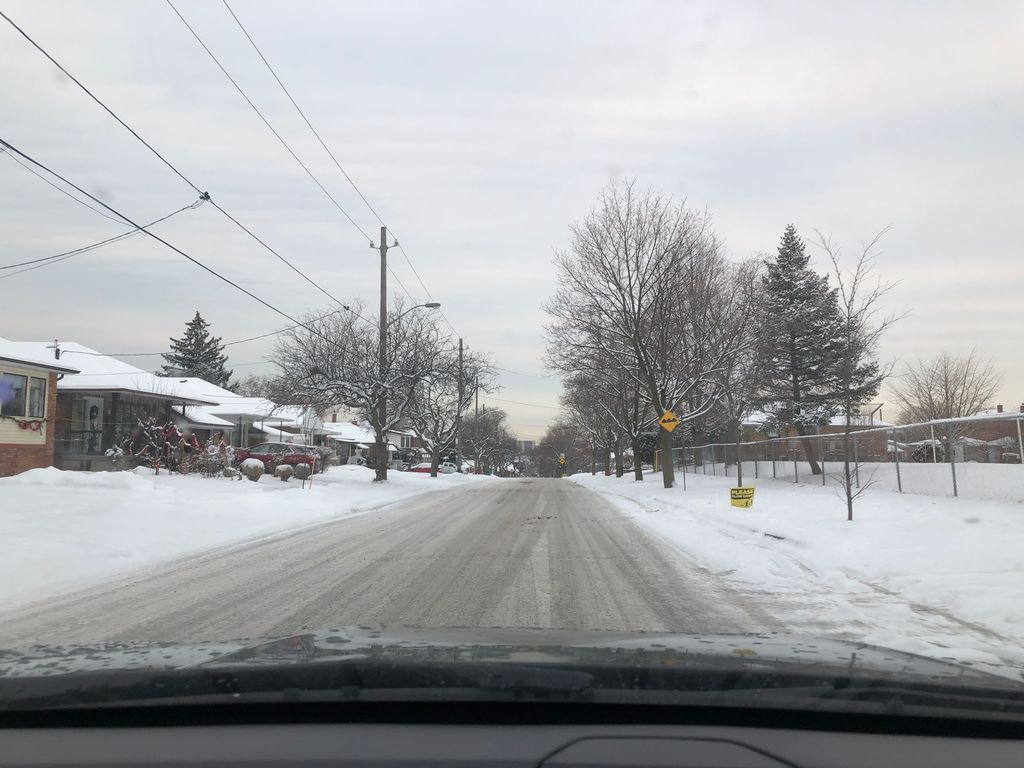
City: toronto